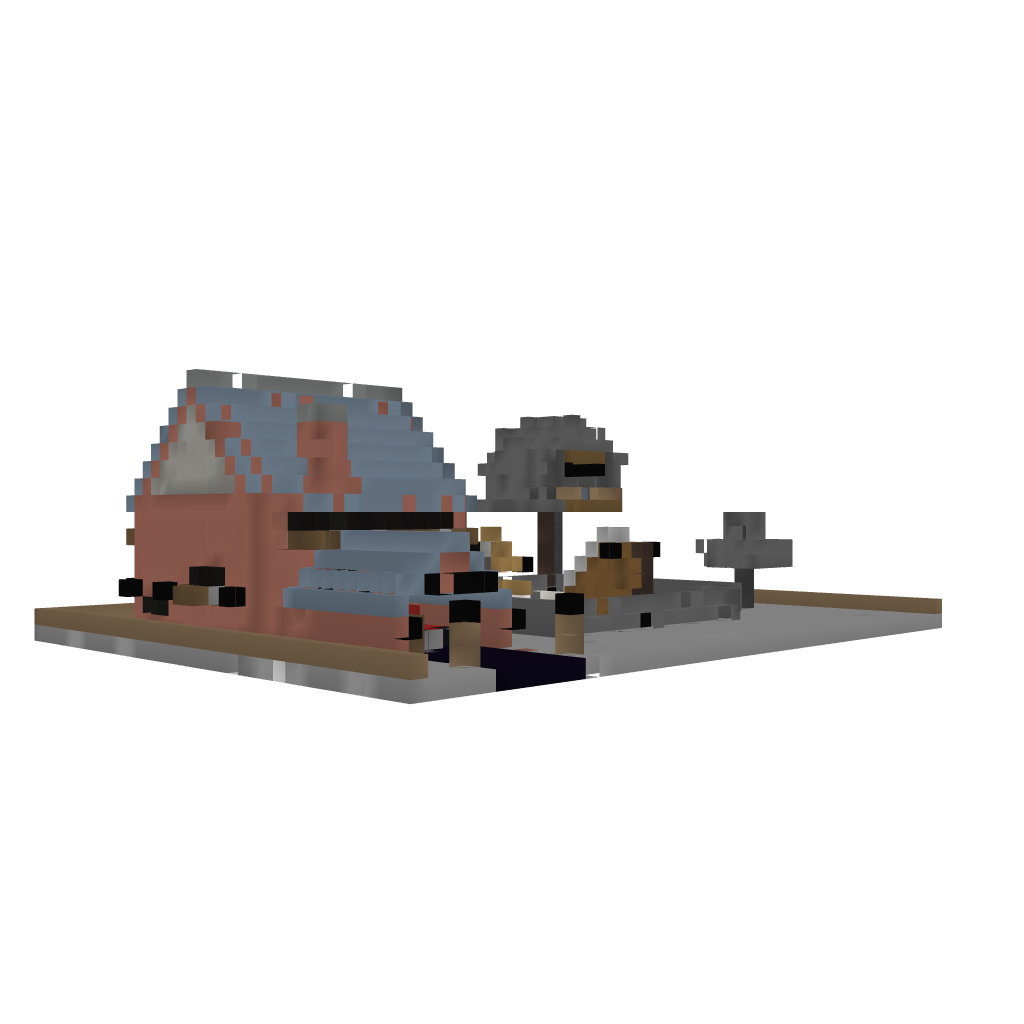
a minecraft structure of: rustic house